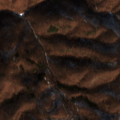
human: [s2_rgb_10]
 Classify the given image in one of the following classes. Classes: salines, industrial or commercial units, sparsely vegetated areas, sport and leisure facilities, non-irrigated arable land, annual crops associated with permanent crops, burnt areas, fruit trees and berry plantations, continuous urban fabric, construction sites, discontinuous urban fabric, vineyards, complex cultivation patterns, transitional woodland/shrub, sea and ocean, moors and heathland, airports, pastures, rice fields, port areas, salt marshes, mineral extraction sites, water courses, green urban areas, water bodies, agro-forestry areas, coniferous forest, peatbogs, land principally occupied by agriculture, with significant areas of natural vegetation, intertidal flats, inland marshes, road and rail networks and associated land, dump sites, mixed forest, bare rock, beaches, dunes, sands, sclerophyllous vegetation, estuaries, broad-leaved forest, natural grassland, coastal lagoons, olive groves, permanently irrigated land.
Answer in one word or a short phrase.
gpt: broad-leaved forest